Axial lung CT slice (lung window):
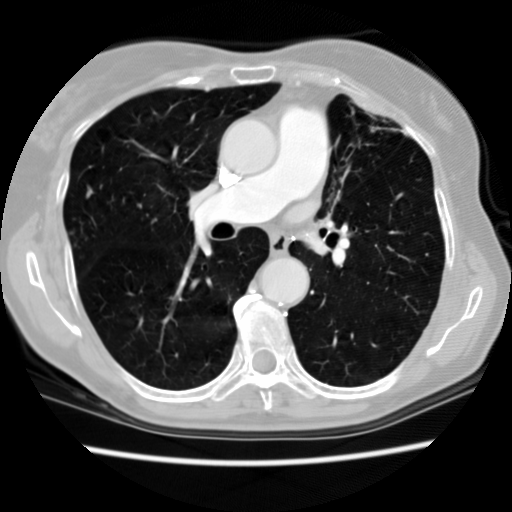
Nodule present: no